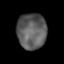
Tissue: lung
Cell type: Endothelial cells
Senescence score: 0.2315
Nuclear area (px): 1038
Mean DAPI intensity: 92.292